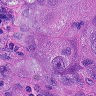
Metastatic tissue present: yes